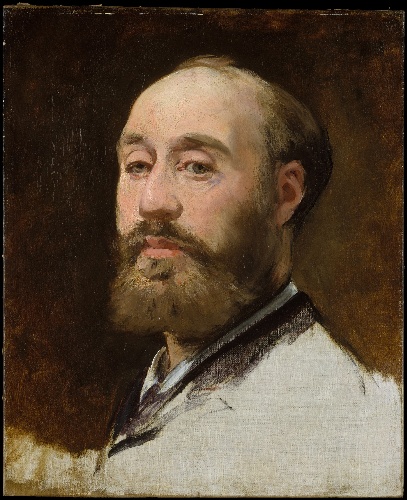
Title: Head of Jean-Baptiste Faure (1830–1914)
Artist: Edouard Manet
Artist bio: French, Paris 1832–1883 Paris
Date: 1882–83
Object type: Painting
Classification: Paintings
Medium: Oil on canvas
Dimensions: 18 1/8 x 14 7/8 in. (46 x 37.8 cm)
Department: European Paintings
Credit line: Gift of Mrs. Ralph J. Hines, 1959
Accession year: 1959
Repository: Metropolitan Museum of Art, New York, NY
Tags: Men|Portraits